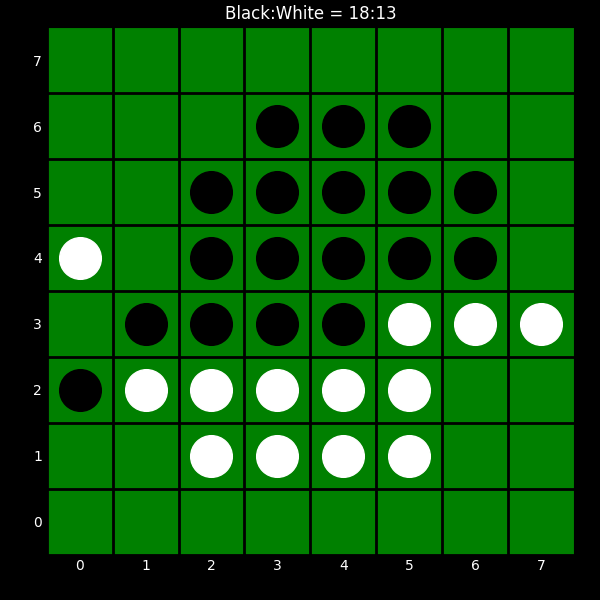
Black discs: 18
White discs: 13